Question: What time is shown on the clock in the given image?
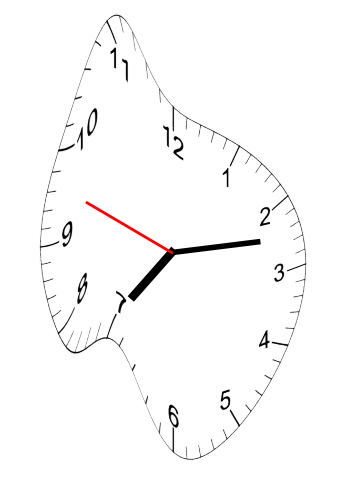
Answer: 07:12:48